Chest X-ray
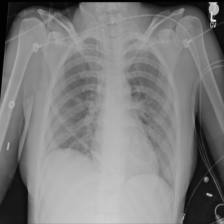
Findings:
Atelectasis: negative
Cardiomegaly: negative
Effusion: negative
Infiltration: negative
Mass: negative
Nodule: negative
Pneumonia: negative
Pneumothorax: negative
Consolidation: negative
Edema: negative
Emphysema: negative
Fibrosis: negative
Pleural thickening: negative
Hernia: negative